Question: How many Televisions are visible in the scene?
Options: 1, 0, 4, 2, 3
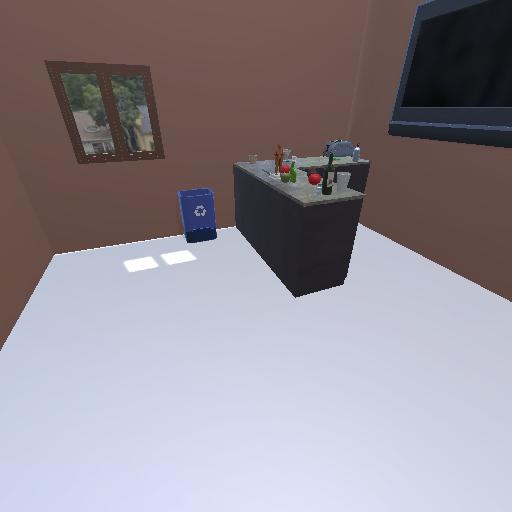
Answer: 1